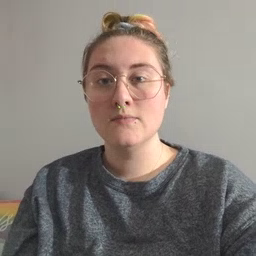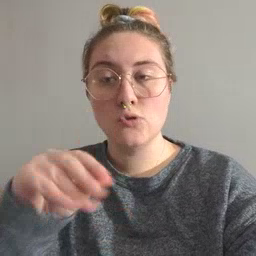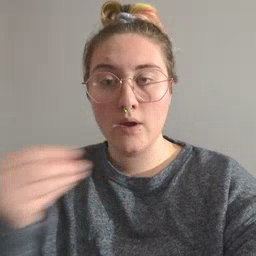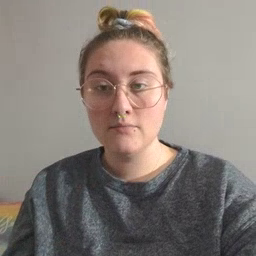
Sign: story